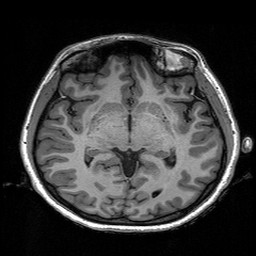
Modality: T1w
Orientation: coronal
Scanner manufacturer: siemens
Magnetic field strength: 3 T